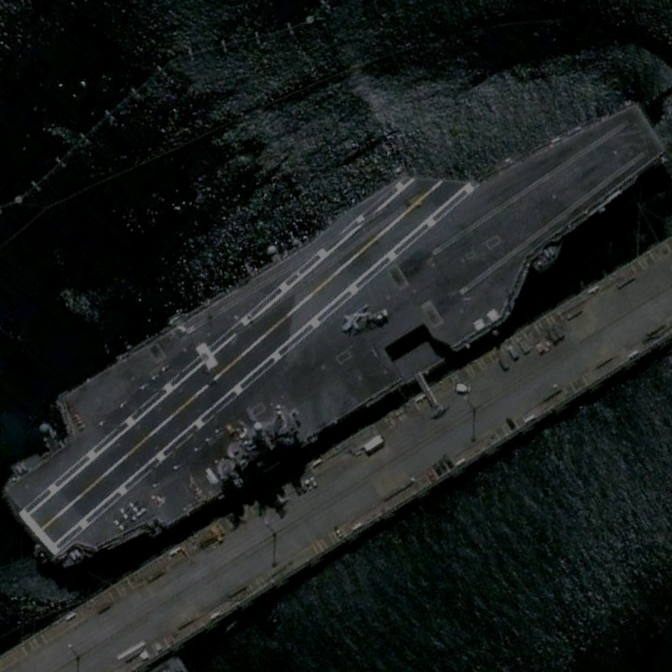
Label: aircraft_carrier